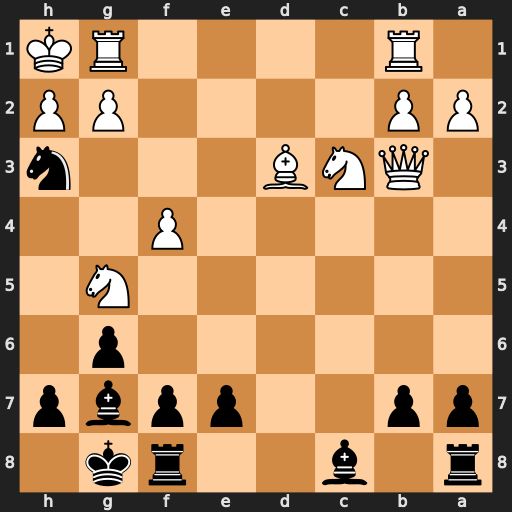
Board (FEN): r1b2rk1/pp2ppbp/6p1/6N1/5P2/1QNB3n/PP4PP/1R4RK
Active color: b
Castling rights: -
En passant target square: -
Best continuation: Nf2#